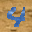
Label: 4